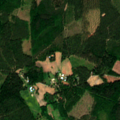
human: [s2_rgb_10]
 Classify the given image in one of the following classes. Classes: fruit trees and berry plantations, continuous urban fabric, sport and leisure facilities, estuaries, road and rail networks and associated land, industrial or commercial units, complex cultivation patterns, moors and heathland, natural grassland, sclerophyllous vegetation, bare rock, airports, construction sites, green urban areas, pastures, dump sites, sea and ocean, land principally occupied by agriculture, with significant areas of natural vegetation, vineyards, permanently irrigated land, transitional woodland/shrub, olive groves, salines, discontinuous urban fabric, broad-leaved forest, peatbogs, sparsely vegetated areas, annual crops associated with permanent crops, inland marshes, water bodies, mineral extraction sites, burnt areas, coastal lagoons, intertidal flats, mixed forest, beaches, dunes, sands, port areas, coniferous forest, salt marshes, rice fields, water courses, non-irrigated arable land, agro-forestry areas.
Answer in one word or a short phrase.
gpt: land principally occupied by agriculture, with significant areas of natural vegetation, coniferous forest, mixed forest